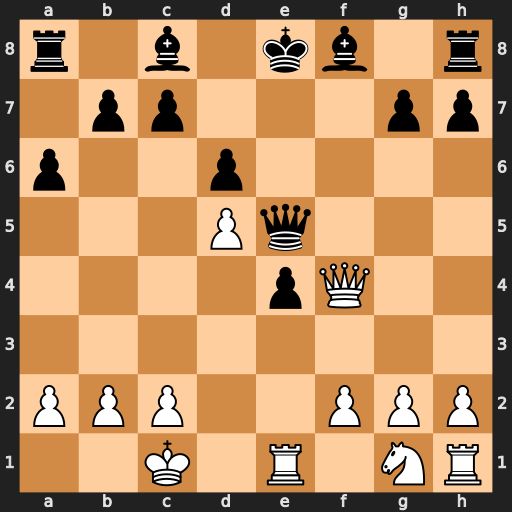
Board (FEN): r1b1kb1r/1pp3pp/p2p4/3Pq3/4pQ2/8/PPP2PPP/2K1R1NR
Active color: w
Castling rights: kq
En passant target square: -
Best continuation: Rxe4 Qxe4 Qxe4+